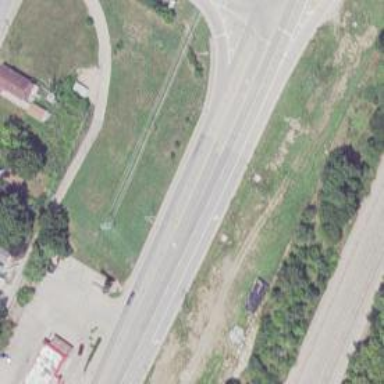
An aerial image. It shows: Primary highway.